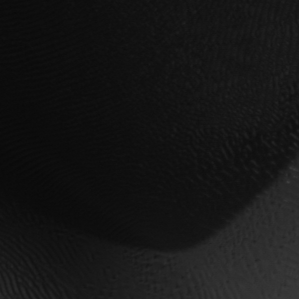
Label: frost